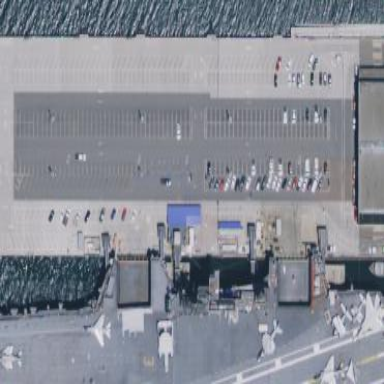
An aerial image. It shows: Man-made pier.